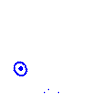
Particle: kaon